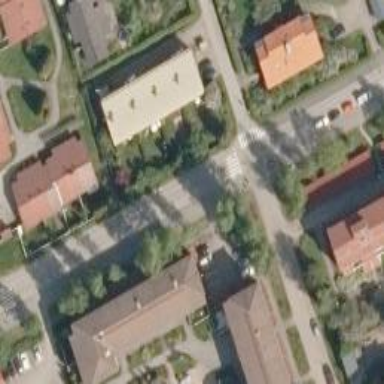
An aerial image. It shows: Footway along the road.